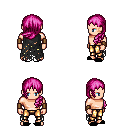
a pixel art fantasy rpg character, male body template, human, light skin, black tattered cape, gold greaves, pink left-swept hairstyle, leather bracers, black slippers, four views (front, back, left, right), 2x2 character sprite sheet, small pixel art, hard edges, no anti-aliasing